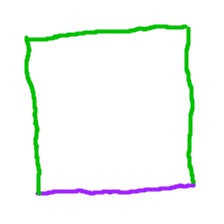
Shape: square